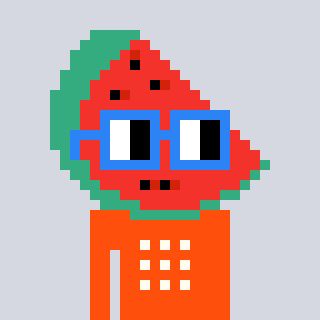
a pixel art character with square blue glasses, a watermelon-shaped head and a orange-colored body on a cool background